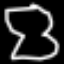
Label: hourglass